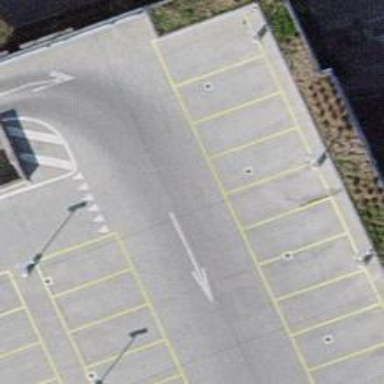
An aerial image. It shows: Charging station.